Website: crate-barrel
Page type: review-order
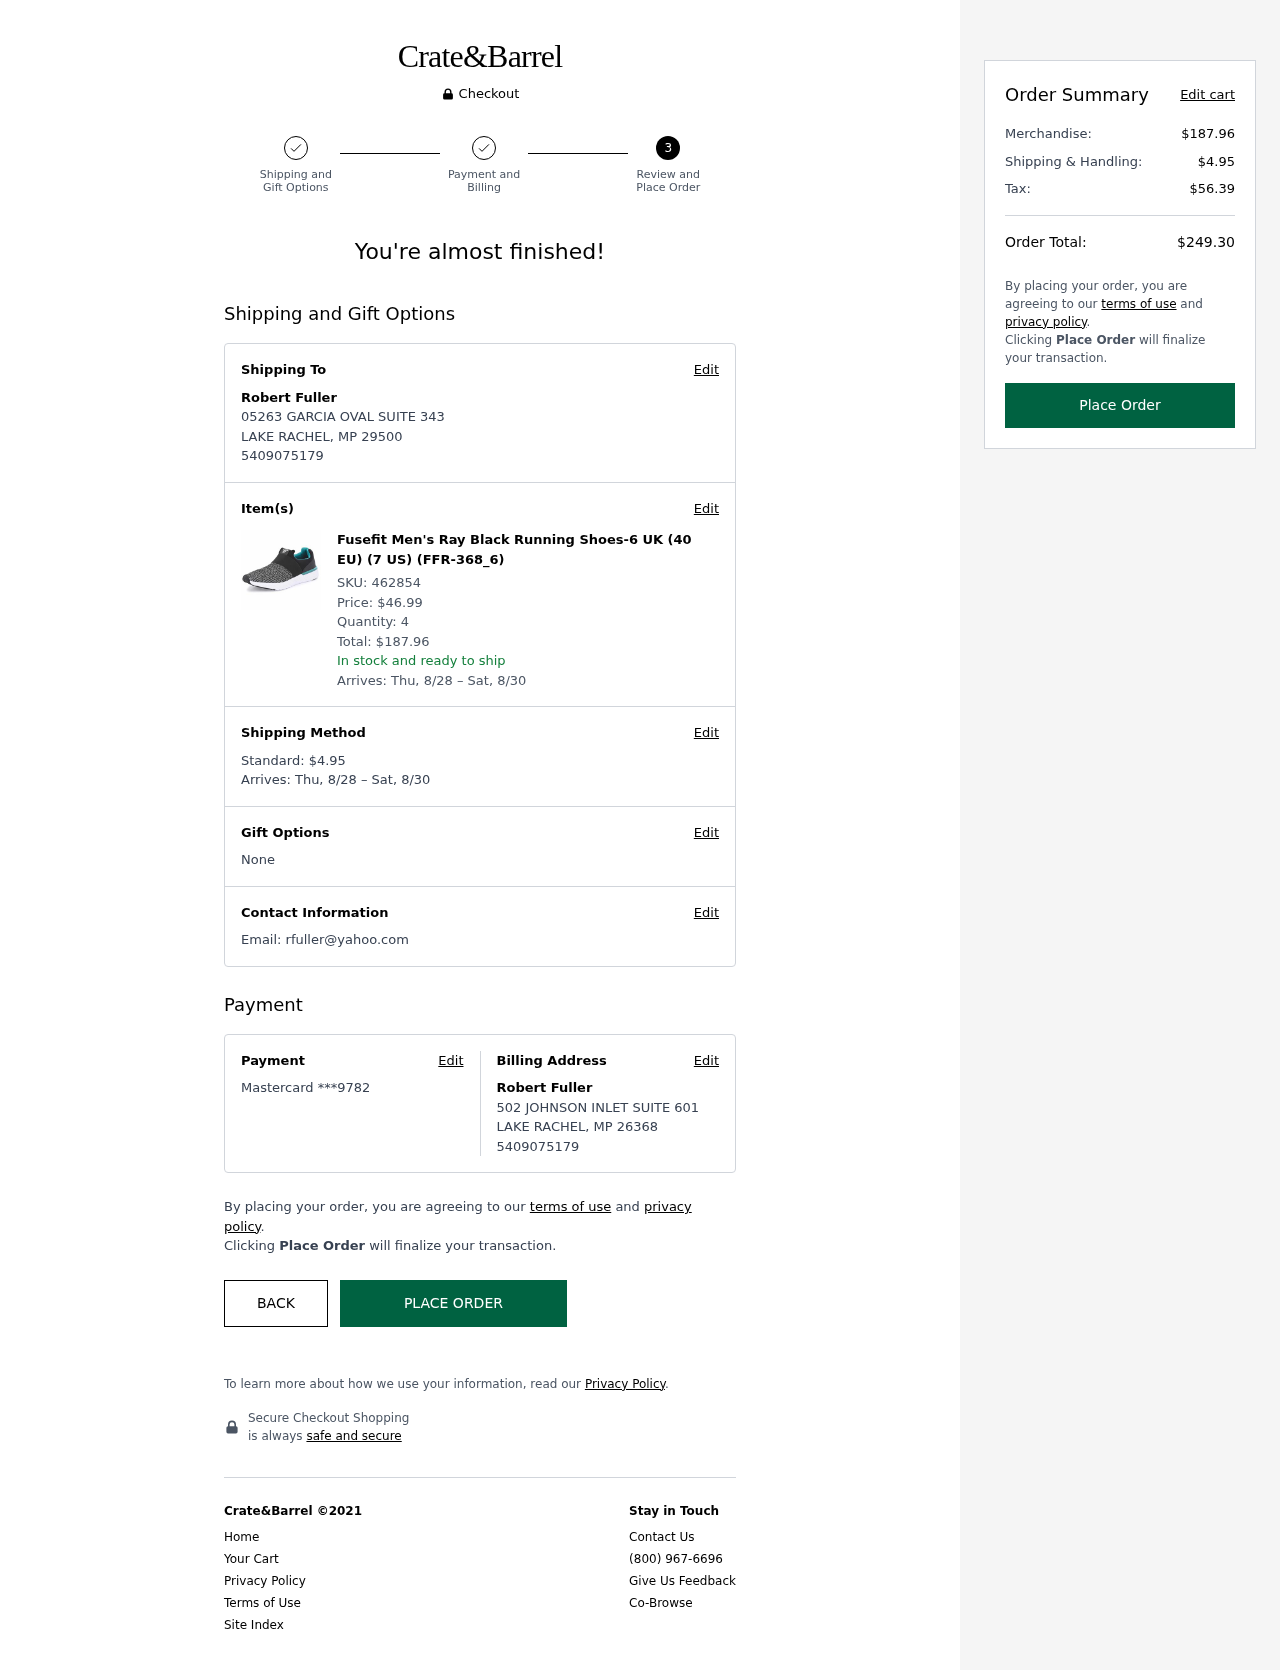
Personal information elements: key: PII_CARD_LAST4
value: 9782
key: PII_CARD_TYPE
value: Mastercard
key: PII_CITY_STATE_ZIP
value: LAKE RACHEL, MP 29500
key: PII_CITY_STATE_ZIP2
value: LAKE RACHEL, MP 26368
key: PII_EMAIL
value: rfuller@yahoo.com
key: PII_FULLNAME
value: Robert Fuller
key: PII_FULLNAME2
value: Robert Fuller
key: PII_PHONE
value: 5409075179
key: PII_PHONE2
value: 5409075179
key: PII_STREET
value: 05263 GARCIA OVAL SUITE 343
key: PII_STREET2
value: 502 JOHNSON INLET SUITE 601
Product elements: key: PRODUCT1_NAME
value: Fusefit Men's Ray Black Running Shoes-6 UK (40 EU) (7 US) (FFR-368_6)
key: PRODUCT1_PRICE
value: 46.99
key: PRODUCT1_QUANTITY
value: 4
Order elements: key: ORDER_SKU
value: SKU: 462854
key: ORDER_ITEM_TOTAL
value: Total: $187.96
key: ORDER_DELIVERY_DATE
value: Arrives: Thu, 8/28 – Sat, 8/30
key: ORDER_SHIPPING_COST
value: $4.95
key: ORDER_SHIPPING_COST
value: Standard: $4.95
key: ORDER_SUBTOTAL
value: $187.96
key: ORDER_TAX
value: $56.39
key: ORDER_TOTAL
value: $249.30